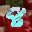
Label: 8